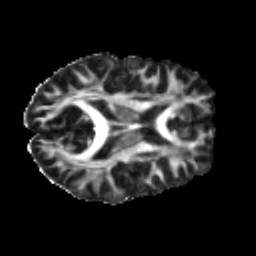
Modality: FA
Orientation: axial
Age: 31
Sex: male
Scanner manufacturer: ge
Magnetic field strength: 3 T
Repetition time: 7.8 s
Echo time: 0.0607 s